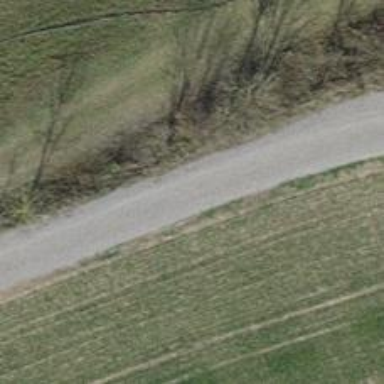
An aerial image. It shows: Compacted track road with grade3 tracktype.